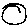
Label: smiley face